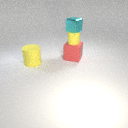
small yellow rubber cylinder below small cyan metal cube